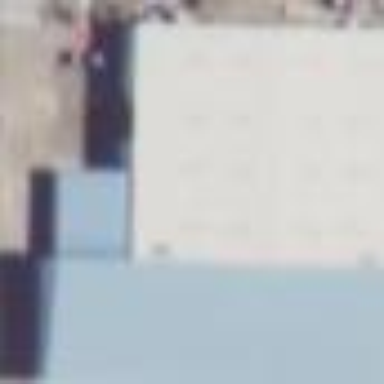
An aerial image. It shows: Commercial building that hosts agrarian shop.